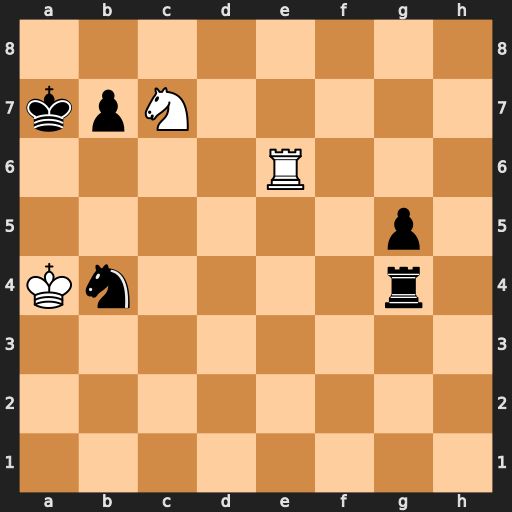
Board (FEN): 8/kpN5/4R3/6p1/Kn4r1/8/8/8
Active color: w
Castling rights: -
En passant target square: -
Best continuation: Nb5+ Kb8 Re8#